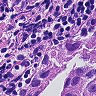
Metastatic tissue present: yes